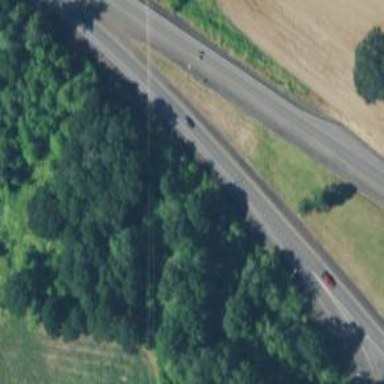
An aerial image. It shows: Connector road at trunk highway level.